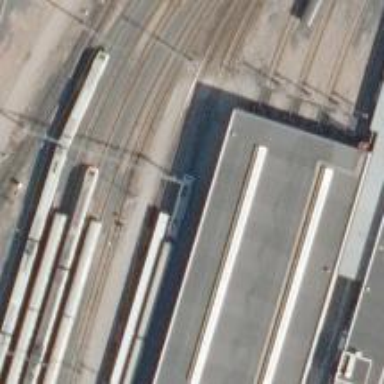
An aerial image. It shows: Railway signal.